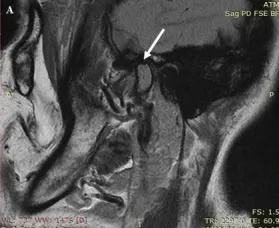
Magnetic resonance imaging (MRI) sagittal slices:. MRI in closed-mouth position showing mandibular condylar process resorption, joint space decreased anddegenerative alterations of the disk.
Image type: radiology (mri)